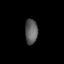
Tissue: lung
Cell type: Endothelial cells
Senescence score: 0.5436
Nuclear area (px): 309
Mean DAPI intensity: 93.683